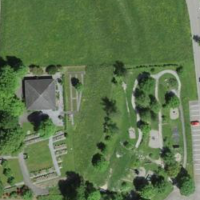
EUNIS habitat code: 53
Species observed at this site:
Vespa crabro